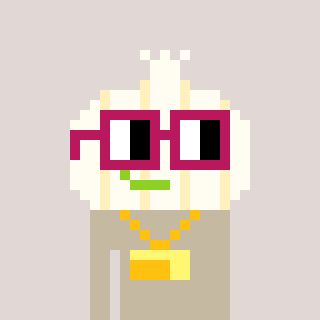
a pixel art character with square dark red glasses, a garlic-shaped head and a bege-colored body on a warm background